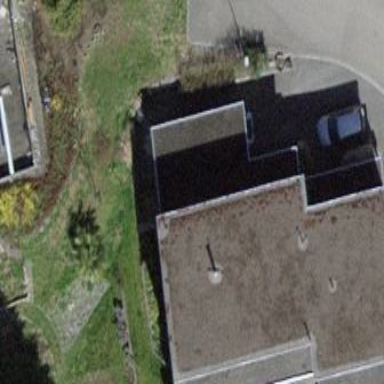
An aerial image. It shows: Building.